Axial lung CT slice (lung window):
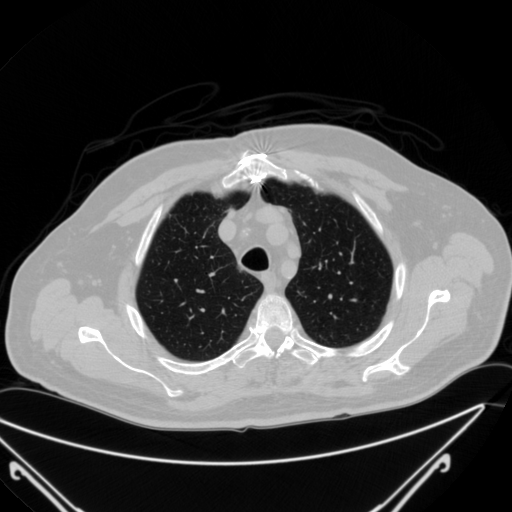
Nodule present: no